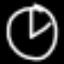
Label: clock